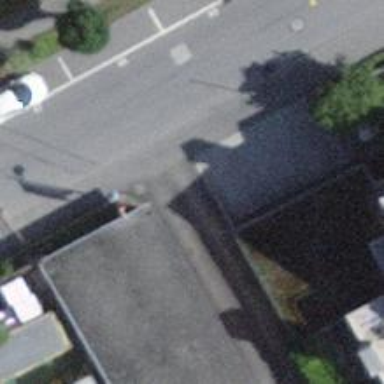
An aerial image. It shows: Group of garages.